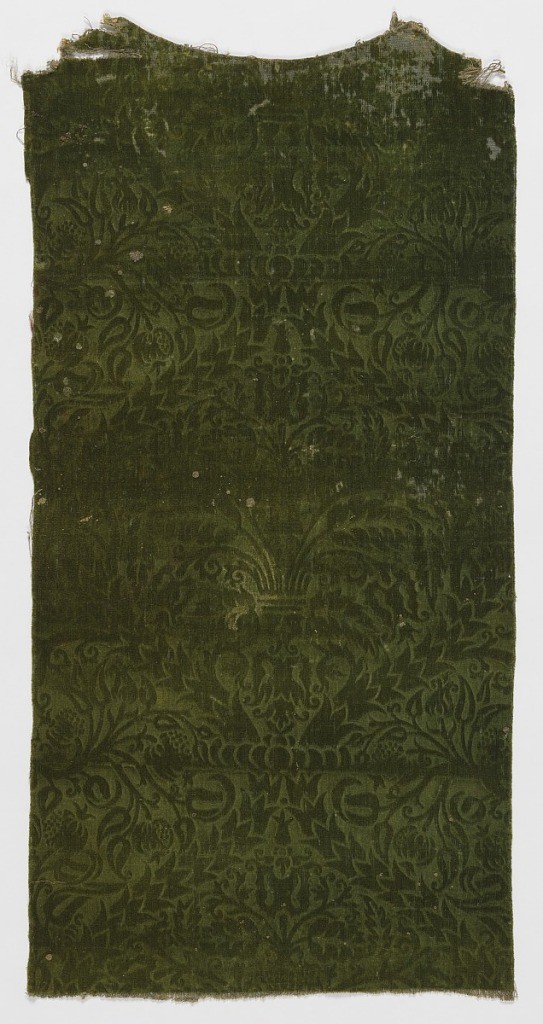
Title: Fragment
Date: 16th century
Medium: wool Technique: stamped velvet
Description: Stamped velvet with green wool pile.